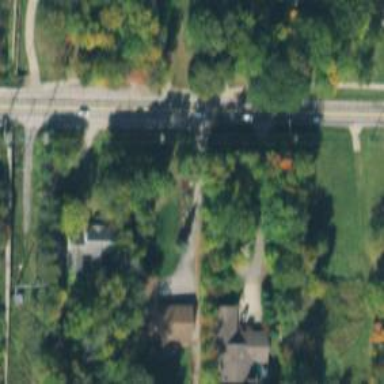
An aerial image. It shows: Driveway.